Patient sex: M
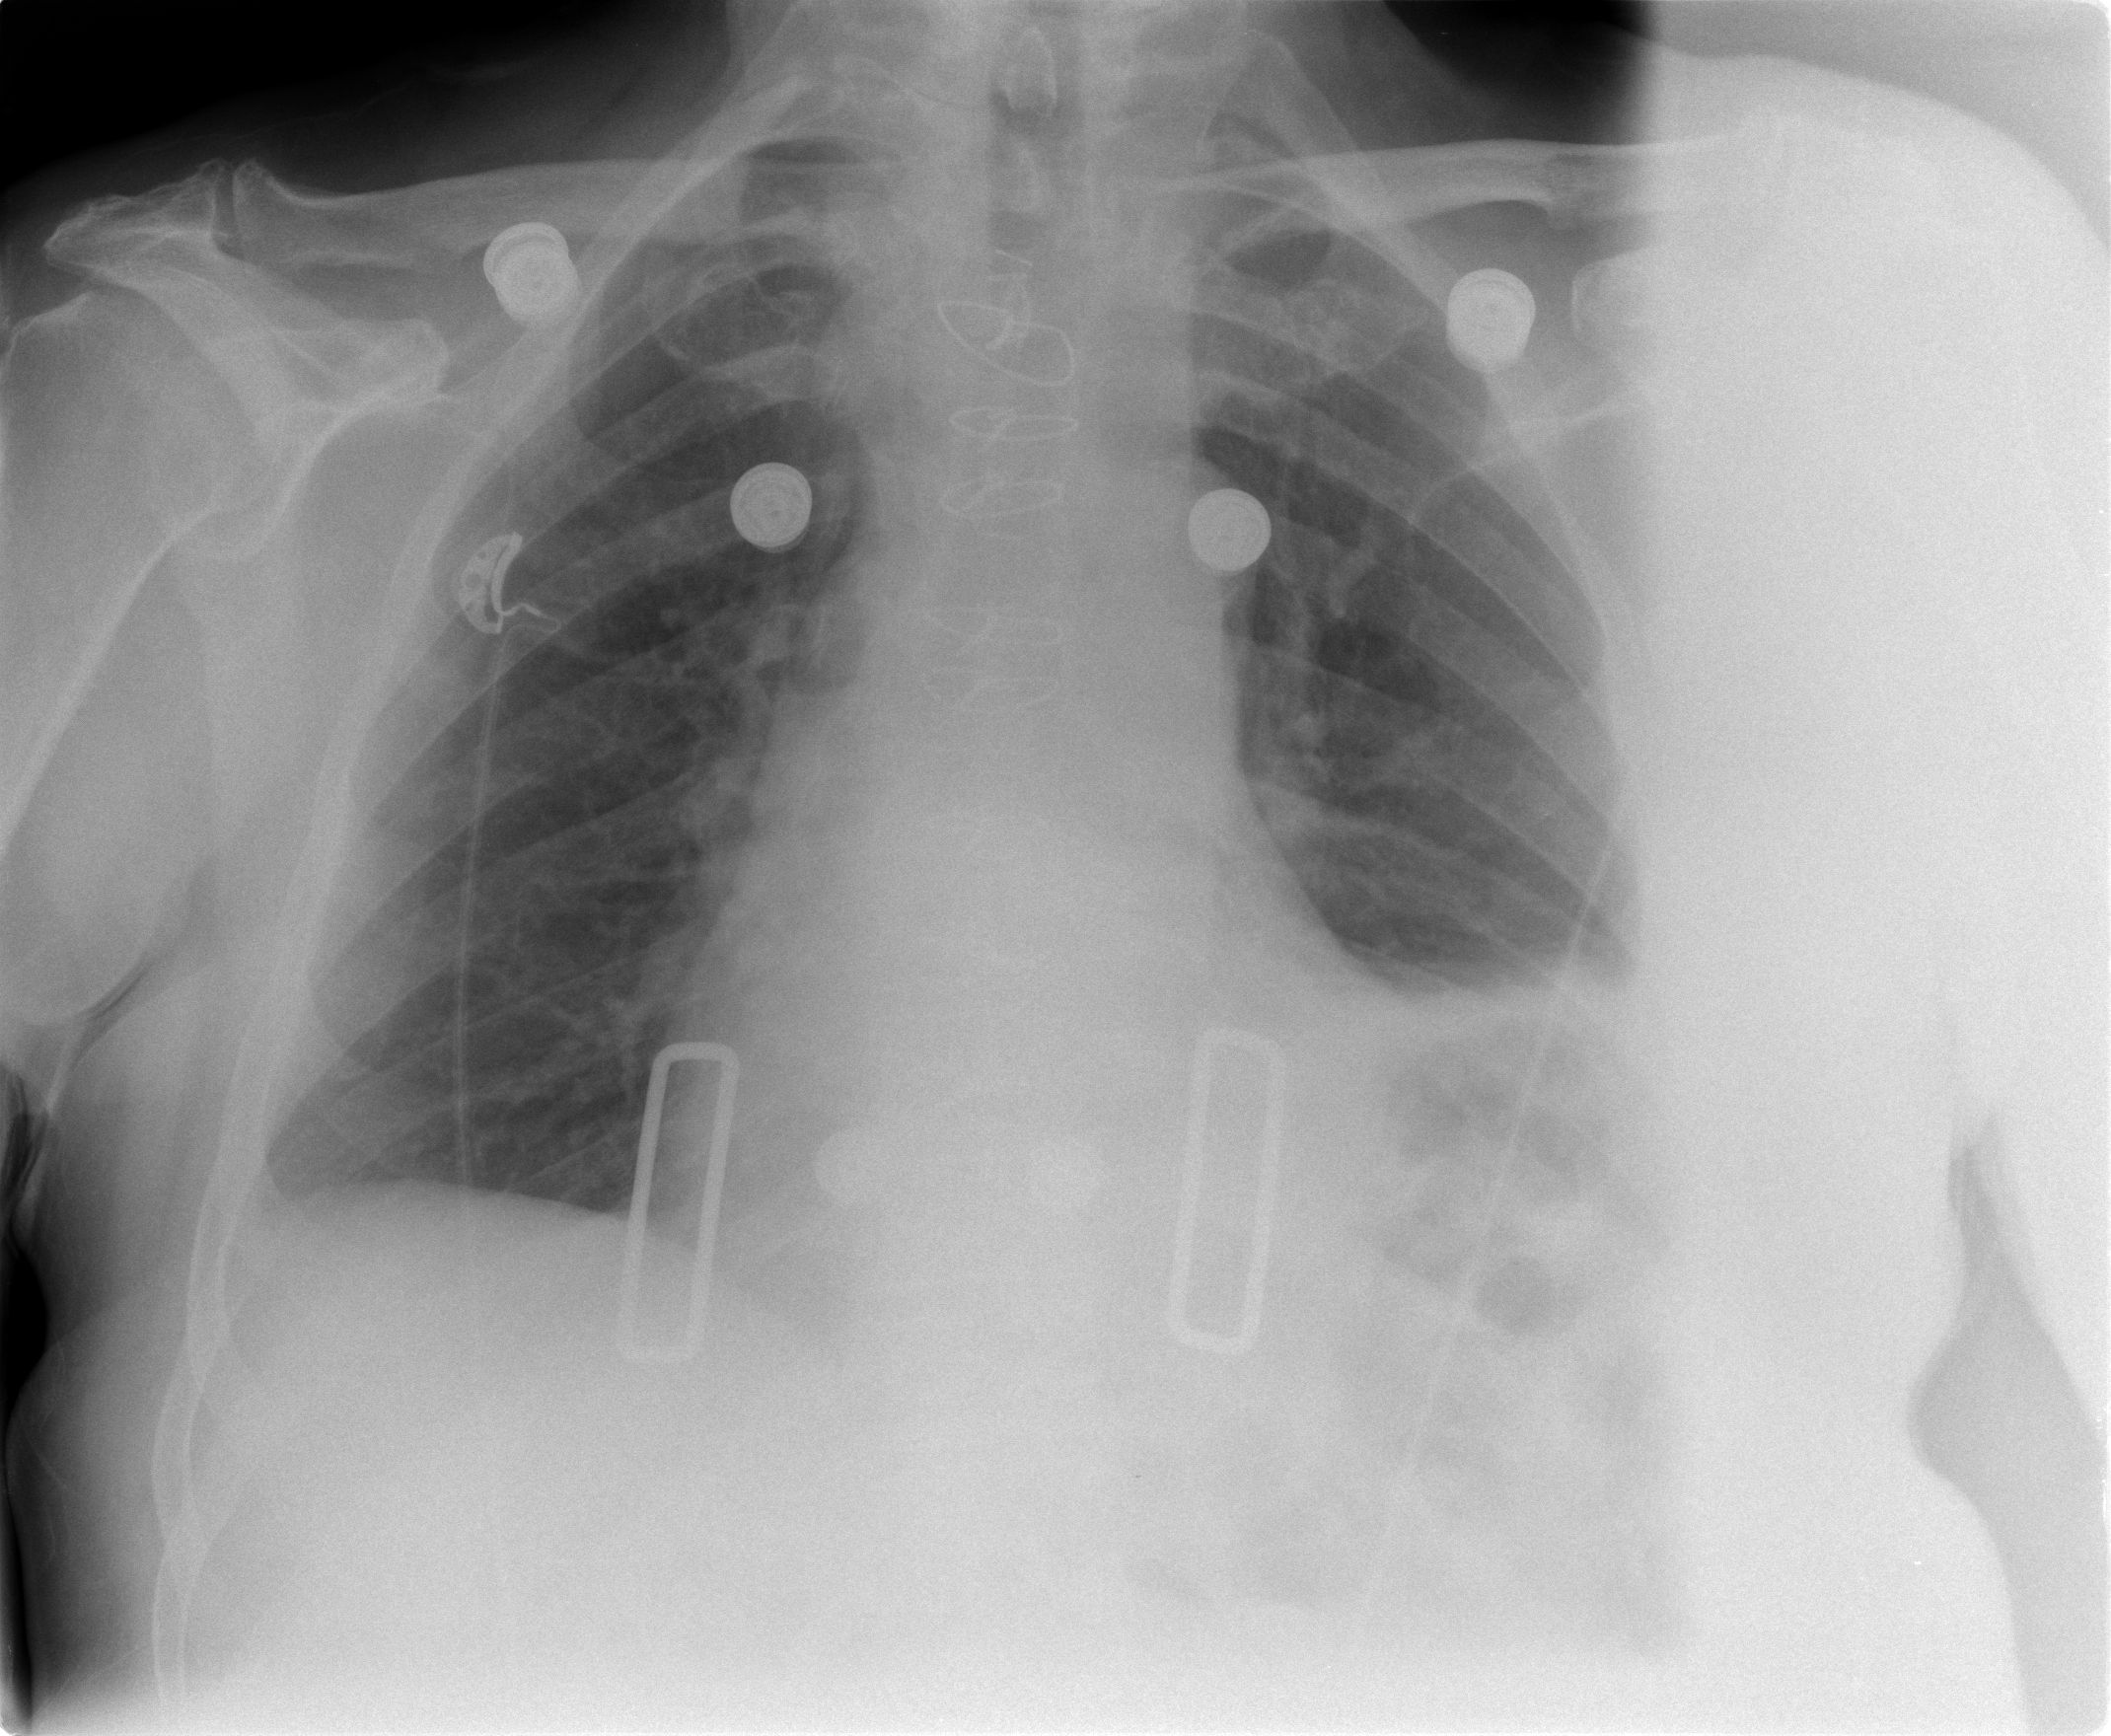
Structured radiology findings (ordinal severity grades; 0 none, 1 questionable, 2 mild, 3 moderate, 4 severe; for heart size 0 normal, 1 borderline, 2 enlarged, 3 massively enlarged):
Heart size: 1
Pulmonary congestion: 0
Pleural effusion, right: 0
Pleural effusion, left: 3
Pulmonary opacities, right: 0
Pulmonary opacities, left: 0
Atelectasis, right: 0
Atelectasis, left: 3